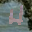
Label: 4